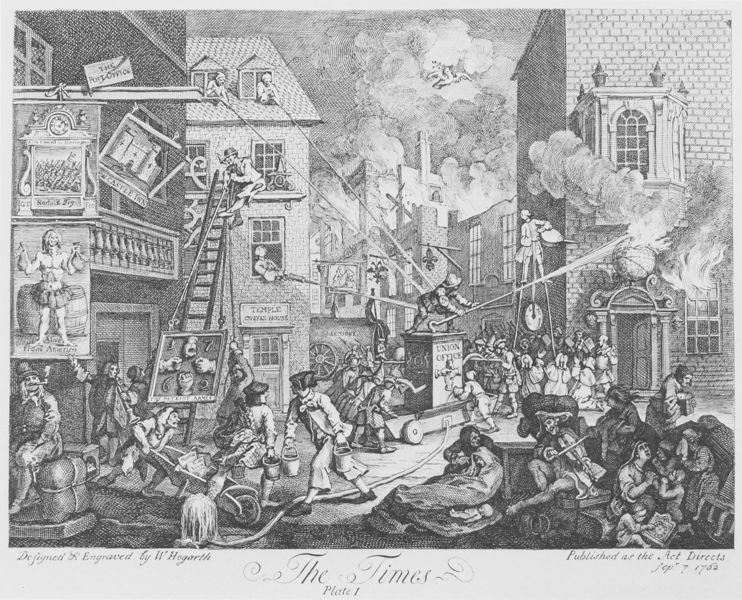
Titel: The Times, Pl. 1 (Third State)
Künstler: William Hogarth
Schlagwörter: feuer, mann, vogel, menschen, stadt, haus, taube, bild, rauch, balkon, leiter, brennen, geige, violine, gemaelde, feuerwehr, löschfahrzeug, loeschen